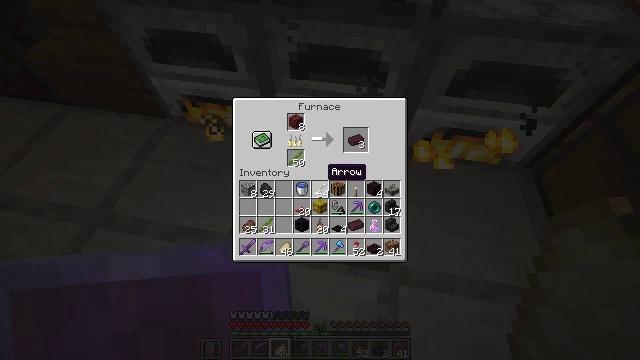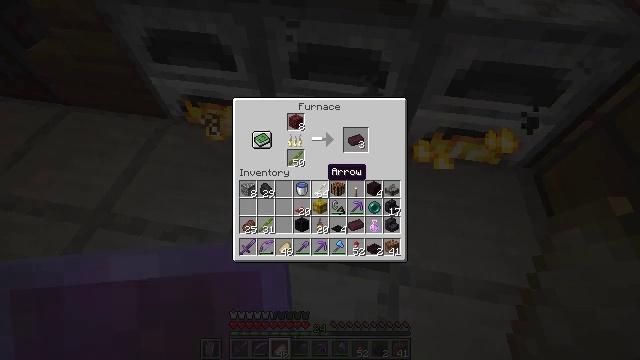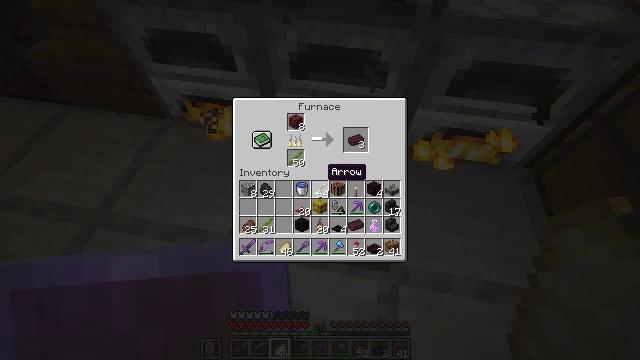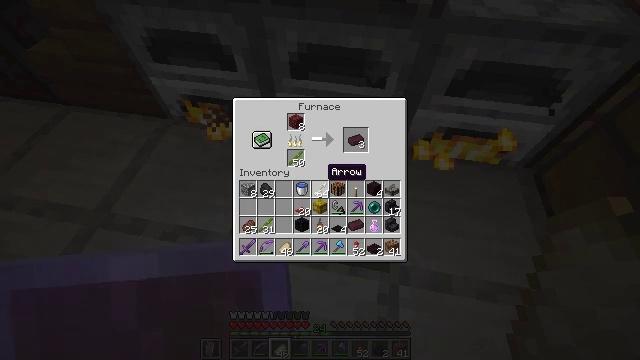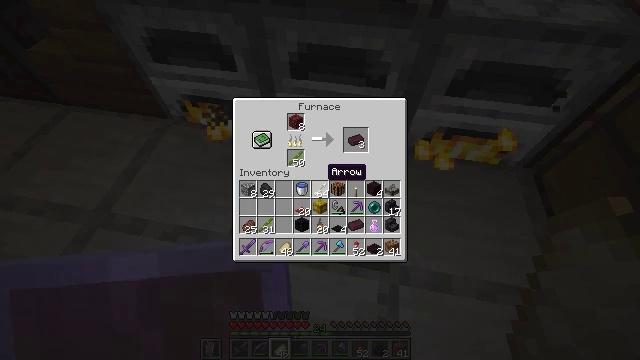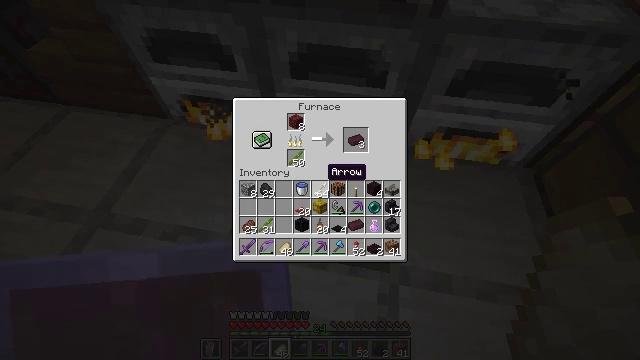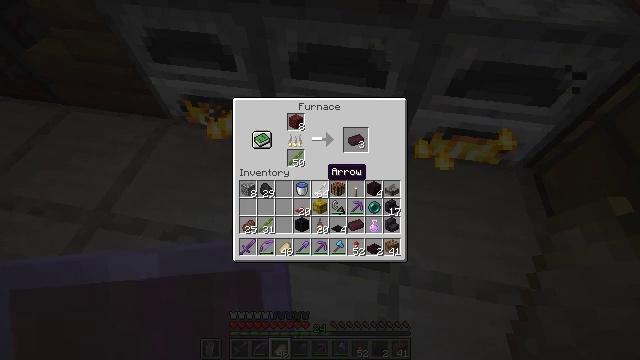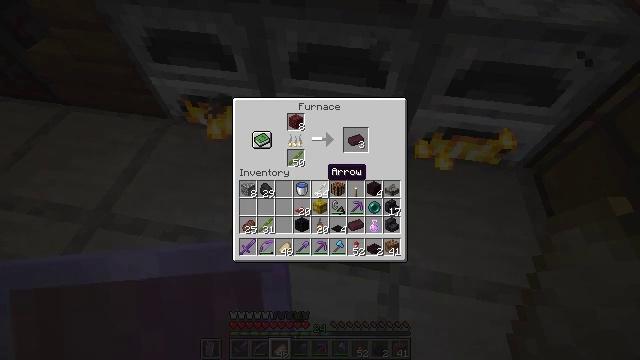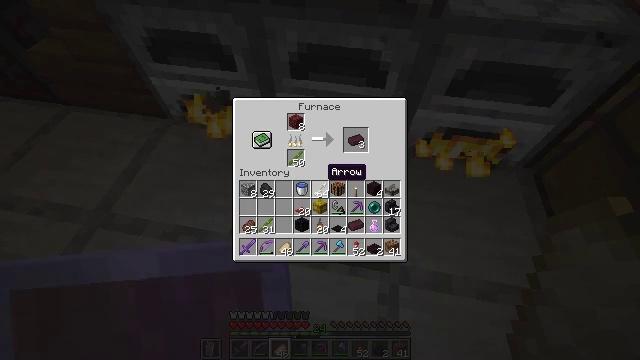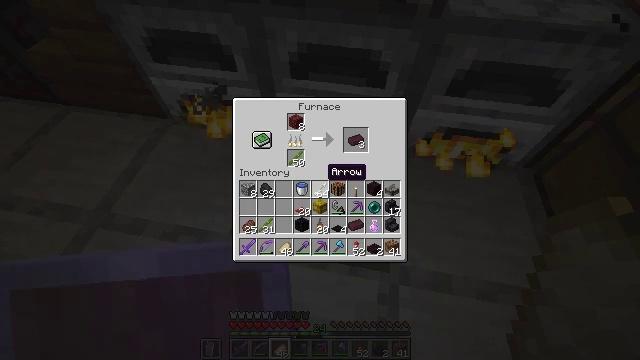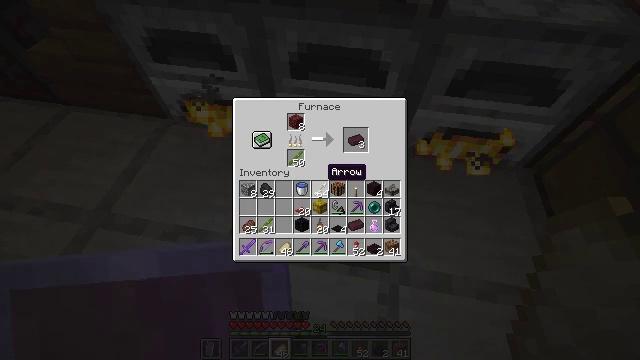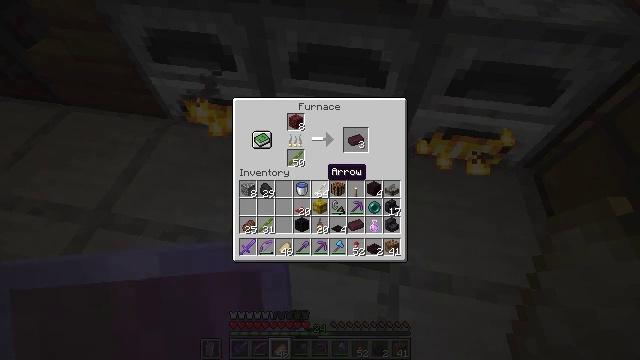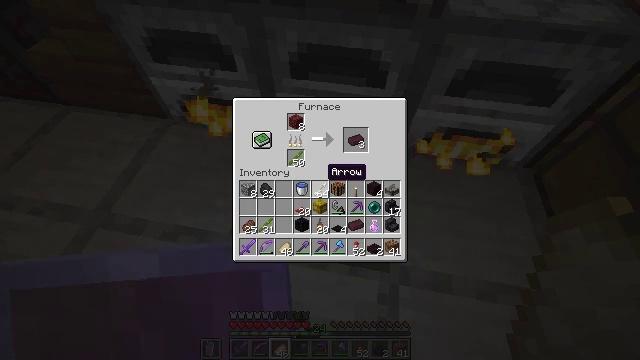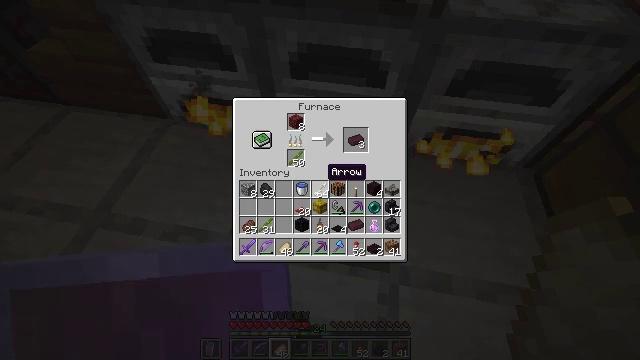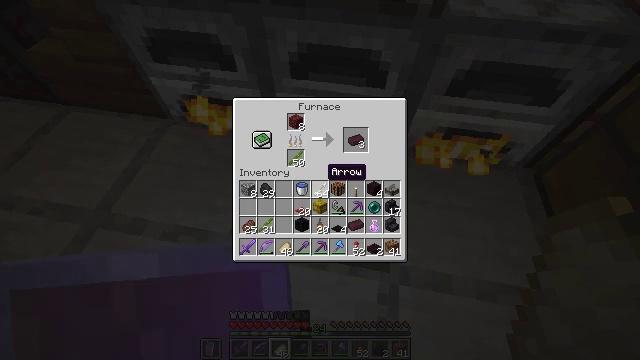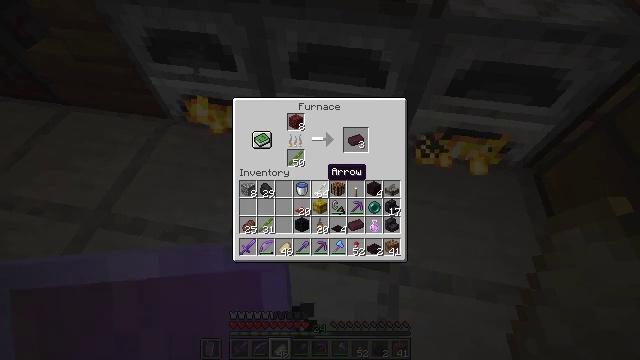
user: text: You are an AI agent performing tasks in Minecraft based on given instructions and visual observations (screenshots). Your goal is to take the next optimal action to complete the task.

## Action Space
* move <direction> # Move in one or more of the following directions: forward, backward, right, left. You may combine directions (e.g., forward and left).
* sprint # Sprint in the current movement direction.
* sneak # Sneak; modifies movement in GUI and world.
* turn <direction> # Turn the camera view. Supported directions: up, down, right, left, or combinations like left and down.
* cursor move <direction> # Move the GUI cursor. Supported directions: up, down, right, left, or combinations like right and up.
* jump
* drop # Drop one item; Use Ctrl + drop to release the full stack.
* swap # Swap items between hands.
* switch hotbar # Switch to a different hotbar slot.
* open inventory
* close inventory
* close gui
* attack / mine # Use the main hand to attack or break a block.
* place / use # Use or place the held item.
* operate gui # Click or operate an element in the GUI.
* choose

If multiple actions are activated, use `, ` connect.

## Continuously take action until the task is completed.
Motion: motion action
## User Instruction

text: Smelt netherrack in a furnace to obtain a nether brick.
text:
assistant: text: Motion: no_op
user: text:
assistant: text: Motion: no_op
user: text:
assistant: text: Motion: no_op
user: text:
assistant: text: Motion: no_op
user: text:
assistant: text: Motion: no_op
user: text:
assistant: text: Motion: no_op
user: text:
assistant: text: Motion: no_op
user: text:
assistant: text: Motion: no_op
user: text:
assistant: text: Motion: no_op
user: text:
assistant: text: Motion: no_op
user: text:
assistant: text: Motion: no_op
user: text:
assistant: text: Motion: no_op
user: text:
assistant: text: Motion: no_op
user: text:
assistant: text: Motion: no_op
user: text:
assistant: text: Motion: no_op
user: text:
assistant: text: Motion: no_op
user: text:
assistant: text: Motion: no_op
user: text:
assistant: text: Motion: no_op
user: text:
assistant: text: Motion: no_op
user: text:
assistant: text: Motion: no_op
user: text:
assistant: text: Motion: no_op
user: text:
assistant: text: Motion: no_op
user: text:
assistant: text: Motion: no_op
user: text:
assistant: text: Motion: no_op
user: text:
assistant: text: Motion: no_op
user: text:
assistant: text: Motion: no_op
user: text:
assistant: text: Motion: turn right and up
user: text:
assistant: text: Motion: turn right and up
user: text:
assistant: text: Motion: turn up
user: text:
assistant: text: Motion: no_op